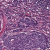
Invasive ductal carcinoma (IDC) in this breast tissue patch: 1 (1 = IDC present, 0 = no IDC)